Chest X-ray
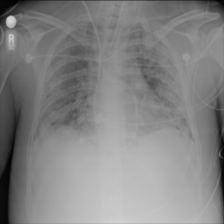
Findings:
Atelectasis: negative
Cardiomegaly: negative
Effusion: negative
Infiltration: negative
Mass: negative
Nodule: negative
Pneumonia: negative
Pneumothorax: negative
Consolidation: negative
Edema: negative
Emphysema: negative
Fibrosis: negative
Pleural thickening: negative
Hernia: negative